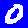
Digit: 0